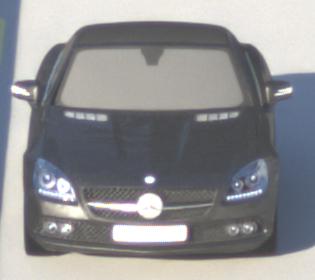
Make: Mercedes-Benz
Model: SLK 200
Detailed model: SLK-Class (172)
Model produced from: 2011/03
Model produced until: 2015/04
Doors: 2
Color: gray
Road condition: dry road
Daytime: sunrise or sunset
Contrast: medium contrast